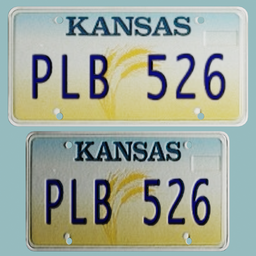
Label: mechanical